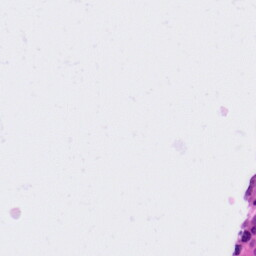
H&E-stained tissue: Colon